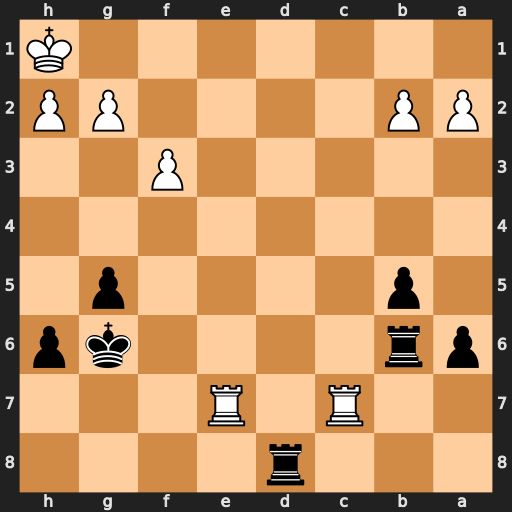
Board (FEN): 3r4/2R1R3/pr4kp/1p4p1/8/5P2/PP4PP/7K
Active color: b
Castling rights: -
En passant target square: -
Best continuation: Rd1+ Re1 Rxe1#